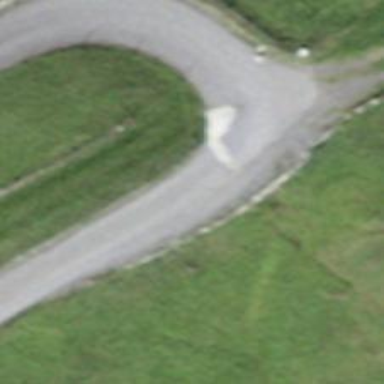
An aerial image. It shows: Unclassified road with paved surface.